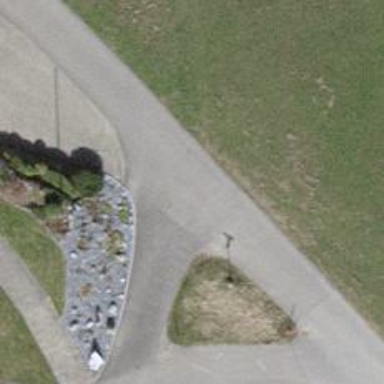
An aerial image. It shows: Ground path.